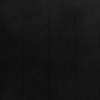
Label: dusty